Question: Im working on a card game using libgdx and scene2d.
My card class extends the Image actor class. Im trying to find a way to set the order of how my cards are drawn based on their x position when dragged.

So i tried:
'''
@Override
public void drag(InputEvent event, float x, float y, int pointer) {
float sx = event.getStageX();
float sy = event.getStageY();
if(sx - offsetX > 0 && sy - offsetY > 0){
event.getTarget().setPosition(sx - offsetX, sy - offsetY);
c.setZIndex((int) sx);
}
}
'''
This wont work because apparently, the zindex is bound to the number of actors in the stage/group. So basically the index should be 0-4. My next approach was to divide the screen width by 5 and set that to the zindex. It works fine if the cards are separated evenly across the whole width. But if the cards are compressed in the middle, they dont look good. 2 to 3 cards fall in the middle, and the last dragged one is the one drawn on top of the others. Which i dont want.
My last approach was to order all my cards by their xposition and loop through them giving z-index. And this works like i want but i find it slow (when all the other stuff are added in the mix)
So is there anyway i can set z-index relative to x-position without looping through the actors?
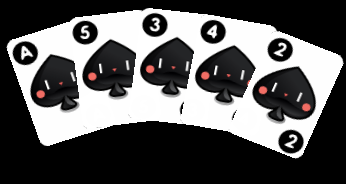
Answer: Have an array of initial positions of all your cards. Whenever drag happens, re-shuffle your array based from the drag method you already have. Draw the cards using the positions stored in your array from 0 to length - 1 where first card's position is at index 0 and the last one is at length of array minus 1.
Or - use <URL>. Add group in draw order. You can swap actors in a group. Swap the cards based from drag events.